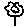
Label: flower